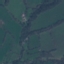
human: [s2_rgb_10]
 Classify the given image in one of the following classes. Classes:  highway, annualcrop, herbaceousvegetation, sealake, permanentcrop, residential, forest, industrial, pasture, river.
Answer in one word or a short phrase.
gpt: Pasture